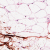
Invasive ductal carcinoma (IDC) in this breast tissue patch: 0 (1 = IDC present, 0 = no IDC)